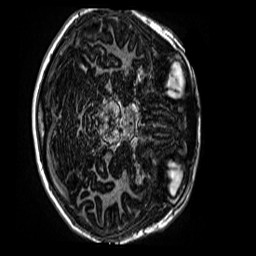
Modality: MP2RAGE
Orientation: axial
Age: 12
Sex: female
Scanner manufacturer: siemens
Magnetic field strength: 3 T
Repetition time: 4 s
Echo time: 0.00299 s